【题型】填空题　【知识点】立体几何　【难度】hard
如图所示, 正八面体 $ABCDEF$ 的棱长为 $\sqrt{2}$, 点 $P$ 为正八面体 $ABCDEF$ 内(含
表面)的动点, $\overrightarrow{BF} \cdot (\overrightarrow{PA} + \overrightarrow{PB} + \overrightarrow{PC} + \overrightarrow{PD} + \overrightarrow{PE}) = 0$, 则 $\overrightarrow{PA} \cdot \overrightarrow{PB}$ 的取值范围为 \underline{\quad\quad\quad\quad}

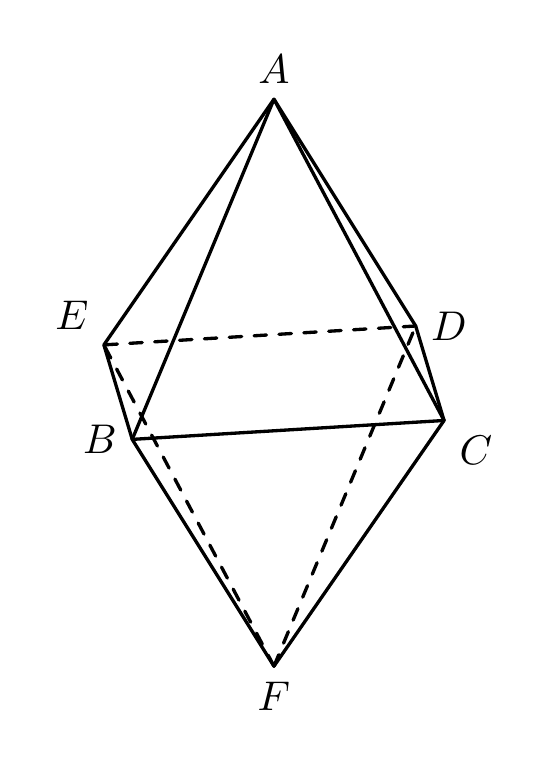
【解答】
【答案】 $\left[ -\frac{9}{50}, \frac{12}{25} \right]$

【分析】 设 $AF, BD, CE$ 交于点 $O$, $\overrightarrow{OA} = 5\overrightarrow{OM}$, 分析可知可知点 $P$ 的轨迹是过点 $M$ 且与直线 $BF$ 垂直的平面

$\alpha$, 建系, 设点 $P(x, y, z)$, 可得 $x+z = \frac{1}{5}$, 进而确定截面 $\alpha$ 的形状, 整理可得 $\overrightarrow{PA} \cdot \overrightarrow{PB} = \overrightarrow{PN}^2 - \frac{1}{2}$, 分析 $PN$

长度的最值即可得解.

【详解】 设 $AF, BD, CE$ 交于点 $O$, 且 $\overrightarrow{OA} = 5\overrightarrow{OM}$, $AB$ 的中点为 $N$,

因为 $\overrightarrow{PA} + \overrightarrow{PB} + \overrightarrow{PC} + \overrightarrow{PD} + \overrightarrow{PE} = \overrightarrow{OA} - \overrightarrow{OP} + \overrightarrow{OB} - \overrightarrow{OP} + \overrightarrow{OC} - \overrightarrow{OP} + \overrightarrow{OD} - \overrightarrow{OP} + \overrightarrow{OE} - \overrightarrow{OP}$

$= \overrightarrow{OA} - 5\overrightarrow{OP} = 5(\overrightarrow{OM} - \overrightarrow{OP}) = 5\overrightarrow{PM}$,

则 $\overrightarrow{BF} \cdot (\overrightarrow{PA} + \overrightarrow{PB} + \overrightarrow{PC} + \overrightarrow{PD} + \overrightarrow{PE}) = 5\overrightarrow{BF} \cdot \overrightarrow{PM} = 0$, 即 $\overrightarrow{BF} \perp \overrightarrow{PM}$,

可知点 $P$ 的轨迹是过点 $M$ 且与直线 $BF$ 垂直的平面 $\alpha$,

如图, 以 $O$ 为坐标原点, $OB, OC, OA$ 分别为 $x, y, z$ 轴, 建立空间直角坐标系,

则 $A(0, 0, 1), B(1, 0, 0), C(0, 1, 0), D(-1, 0, 0), E(0, -1, 0), F(0, 0, -1), M\left(0, 0, \frac{1}{5}\right), N\left(\frac{1}{2}, 0, \frac{1}{2}\right)$,

设点 $P(x, y, z)$, 则 $\overrightarrow{FB} = (1, 0, 1), \overrightarrow{MP} = \left(x, y, z - \frac{1}{5}\right)$,

可得 $\overrightarrow{BF} \cdot \overrightarrow{MP} = x + z - \frac{1}{5} = 0$, 可得 $x + z = \frac{1}{5}$,

直线 $AD$ 上的点满足 $\begin{cases} y = 0 \\ x - z + 1 = 0 \end{cases}$, 结合 $x + z = \frac{1}{5}$ 可得 $\begin{cases} x = -\frac{2}{5} \\ y = 0 \\ z = \frac{3}{5} \end{cases}$,

可知直线 $AD$ 与平面 $\alpha$ 的交点为 $G\left(-\frac{2}{5}, 0, \frac{3}{5}\right)$,

同理可得: 平面 $\alpha$ 与直线 $AE, BE, BF, BC, AC$ 的交点依次为

$H\left(0, -\frac{4}{5}, \frac{1}{5}\right), I\left(\frac{1}{5}, -\frac{4}{5}, 0\right), J\left(\frac{3}{5}, 0, -\frac{2}{5}\right), K\left(\frac{1}{5}, \frac{4}{5}, 0\right), L\left(0, \frac{4}{5}, \frac{1}{5}\right)$,

又因为 $\overrightarrow{PA} \cdot \overrightarrow{PB} = (\overrightarrow{PN} + \overrightarrow{NA}) \cdot (\overrightarrow{PN} + \overrightarrow{NB}) = (\overrightarrow{PN} + \overrightarrow{NA}) \cdot (\overrightarrow{PN} - \overrightarrow{NA}) = \overrightarrow{PN}^2 - \overrightarrow{NA}^2 = \overrightarrow{PN}^2 - \frac{1}{2}$,

注意到 $\overrightarrow{ON} = \left(\frac{1}{2}, 0, \frac{1}{2}\right)$, 则 $\overrightarrow{BF} = 2\overrightarrow{ON}$,

即 $ON // BF$, 可知 $ON \perp \text{平面 } \alpha$,

当点 $P$ 为 $ON$ 与平面 $\alpha$ 的交点时, $PN$ 取到最小值,

可设 $\overrightarrow{OP} = \lambda \overrightarrow{BF} = (\lambda, 0, \lambda)$,

可得 $\begin{cases} x = z = \lambda \\ y = 0 \end{cases}$, 结合 $x + z = \frac{1}{5}$ 可得 $\begin{cases} x = z = \frac{1}{10} \\ y = 0 \end{cases}$, 即 $P\left(\frac{1}{10}, 0, \frac{1}{10}\right)$,

则 $NP = \frac{2\sqrt{2}}{5}$, 所以 $\overrightarrow{PA} \cdot \overrightarrow{PB}$ 取到最小值 $\frac{8}{25} - \frac{1}{2} = -\frac{9}{50}$,

检验可知: 当点 $P$ 为 $H, I, K, L$ 时, $PN$ 取到最大值 $\frac{7\sqrt{2}}{10}$,

所以 $\overrightarrow{PA} \cdot \overrightarrow{PB}$ 取到最大值 $\frac{98}{100} - \frac{1}{2} = \frac{12}{25}$;

综上所述: $\overrightarrow{PA} \cdot \overrightarrow{PB}$ 的取值范围为 $\left[ -\frac{9}{50}, \frac{12}{25} \right]$.

故答案为: $\left[ -\frac{9}{50}, \frac{12}{25} \right]$.

【点睛】 关键点点睛: 本题的关键在于利用空间向量求平面 $\alpha$ 上的点满足的关系式, 进而确定平面 $\alpha$ 与正
八面体的棱的交点, 进而分析求解.

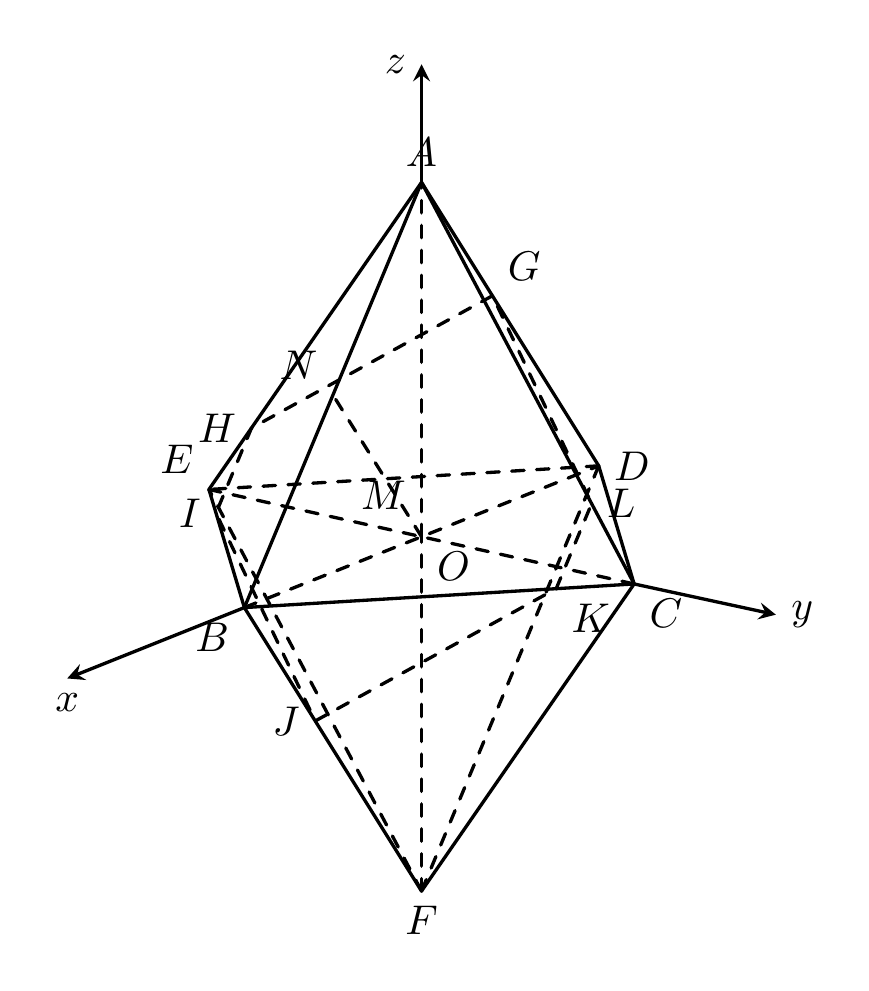